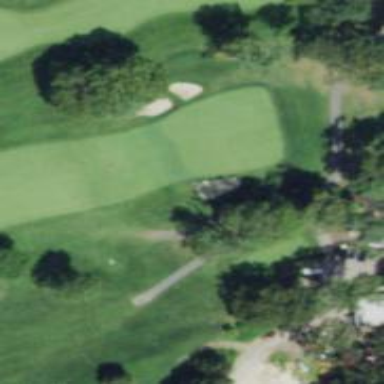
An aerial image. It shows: Footway that serves as golf path.